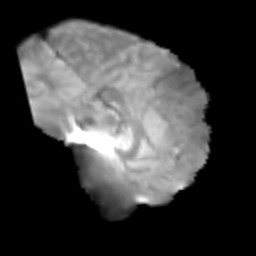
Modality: T2w
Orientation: sagittal
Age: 21
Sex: male
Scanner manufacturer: siemens
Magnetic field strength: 3 T
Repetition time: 2.3 s
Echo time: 0.085 s